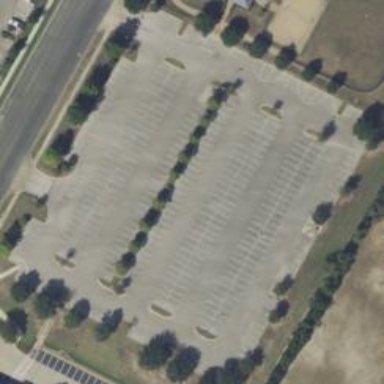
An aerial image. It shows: Parking area.